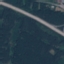
Land use / land cover: Highway